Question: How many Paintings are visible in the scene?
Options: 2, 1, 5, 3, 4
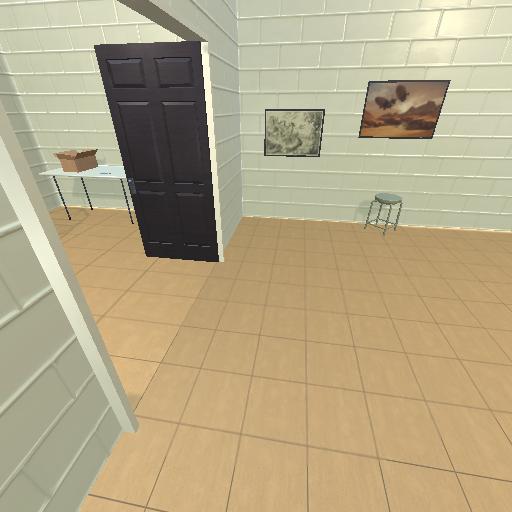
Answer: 2